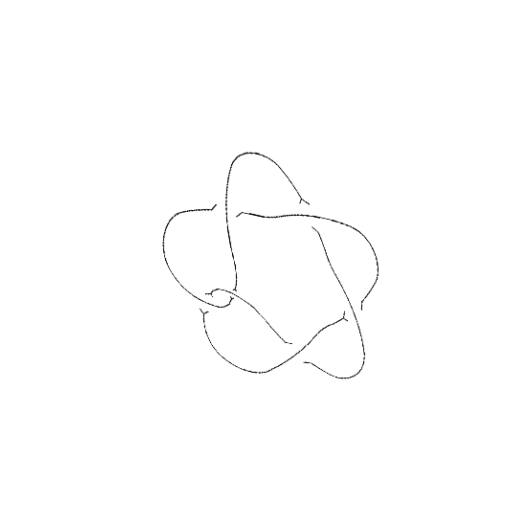
Crossing number: 6